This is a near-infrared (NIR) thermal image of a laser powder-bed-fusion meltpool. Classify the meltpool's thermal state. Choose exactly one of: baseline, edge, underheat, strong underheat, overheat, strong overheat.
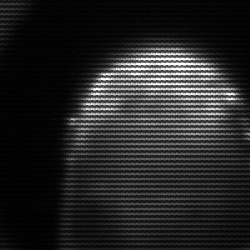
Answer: edge